Question: I am able to make the below chart with two different highchart objects. But I need to make it with a single highchart object ( within the same Y-axis, I want to apply two series data in two X-axis).

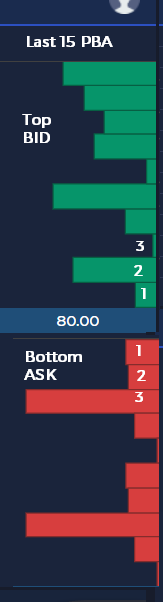
Answer: You can achieve it easily using two xAxis and two series bonded to them:
'''
Highcharts.chart('container', {
chart: {
type: 'bar'
},
xAxis: [{
height: '50%',
opposite: true
}, {
height: '50%',
top: '50%',
offset: 0,
opposite: true
}],
yAxis: {
reversed: true
},
plotOptions: {
series: {
pointPadding: 0,
groupPadding: 0,
borderWidth: 0
}
},
series: [{
xAxis: 0,
data: [
439,
525,
571,
696,
970,
119
]
}, {
xAxis: 1,
data: [
234,
123,
444,
322,
543,
657
]
}],
});
'''
'''
<script src="https://code.highcharts.com/highcharts.js"></script>
<div id="container"></div>
'''
- <URL>